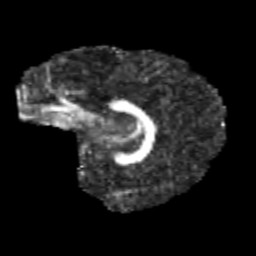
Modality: FA
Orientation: sagittal
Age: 11
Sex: female
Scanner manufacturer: siemens
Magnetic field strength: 3 T
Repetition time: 3.8 s
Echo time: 0.07 s